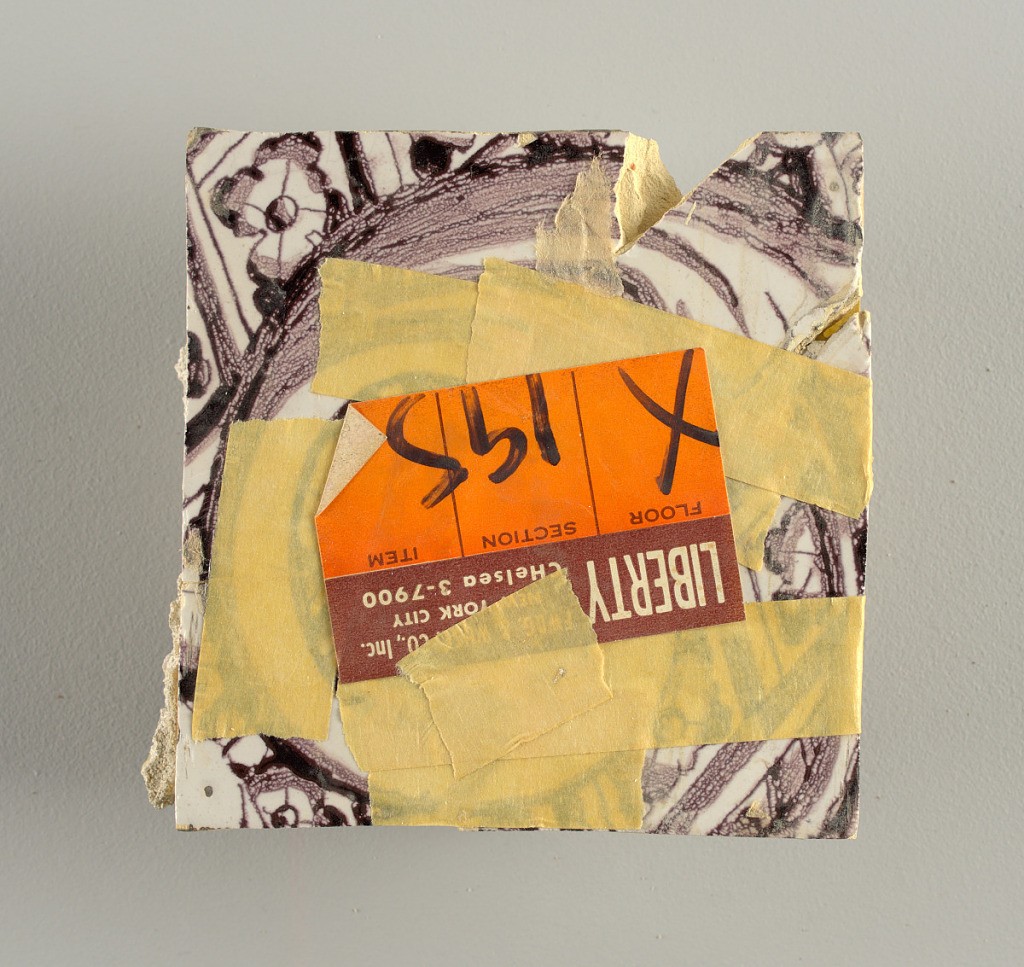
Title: Tile wall facing
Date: ca. 1725
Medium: Tin-glazed earthenware, underglaze
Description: Horizontal rectangle.  Thirty tiles wide and twenty-three tiles high with opening for fireplace eleven tiles wide and ten high.  Foliage arabesques disposed about three vertical axes from which are emphazised by urns at center and right, and at left by the figure of a standing woman carrying an infant on her arm and accompanied by two children.